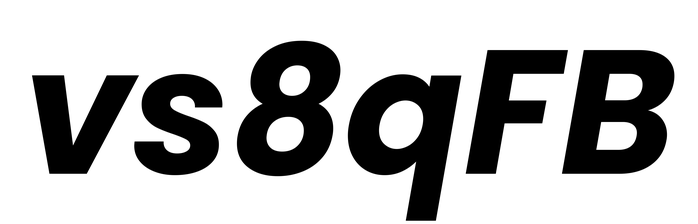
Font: Poppins-BoldItalic